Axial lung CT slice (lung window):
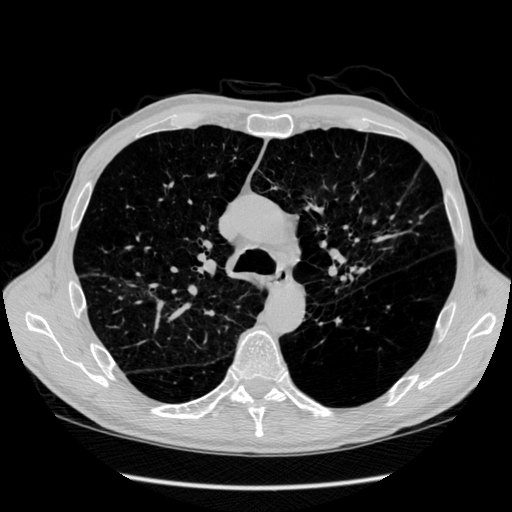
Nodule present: no